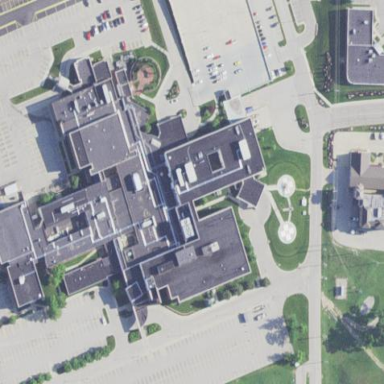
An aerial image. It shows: Hospital.